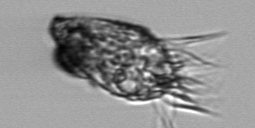
Label: Tontonia_appendiculariformis